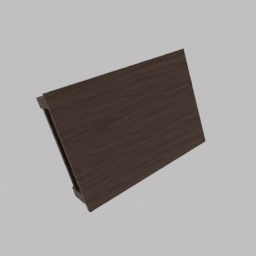
Label: furniture